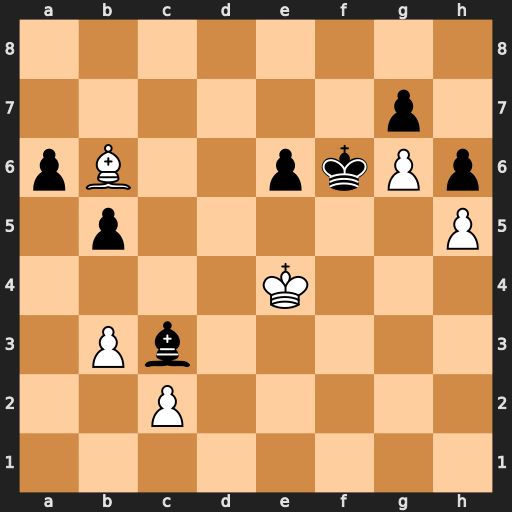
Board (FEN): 8/6p1/pB2pkPp/1p5P/4K3/1Pb5/2P5/8
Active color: w
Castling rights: -
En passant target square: -
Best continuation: Bd8#